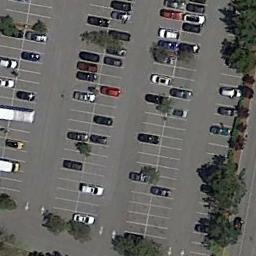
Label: parking_lot